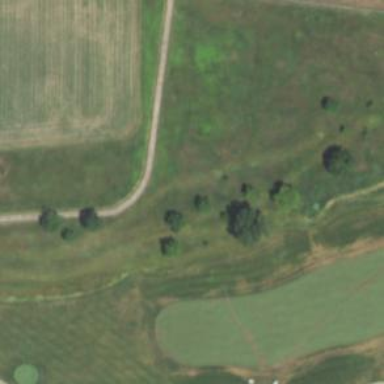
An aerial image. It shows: High-quality path used as golf course track.